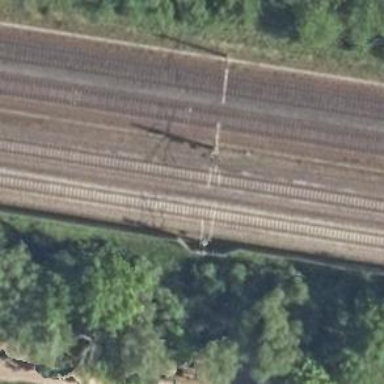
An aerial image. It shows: Railway milestone with catenary mast.